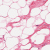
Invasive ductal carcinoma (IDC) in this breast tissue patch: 0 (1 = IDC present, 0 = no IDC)